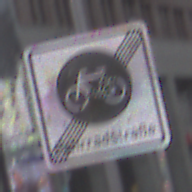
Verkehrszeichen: EndeFahrradstrasse
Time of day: MorningAfternoon
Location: Outdoor (Urban)
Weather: Overcast
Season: NotSpecified
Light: Natural